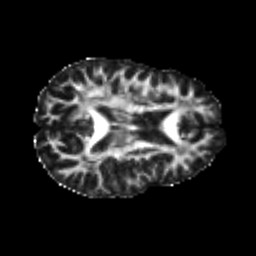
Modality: FA
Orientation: axial
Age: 21
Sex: female
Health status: healthy
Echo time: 0.074 s